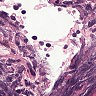
Metastatic tissue present: no